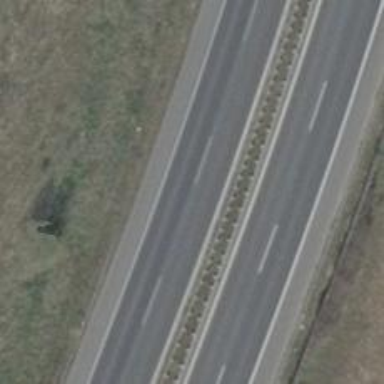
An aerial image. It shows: Asphalt trunk motorway.